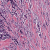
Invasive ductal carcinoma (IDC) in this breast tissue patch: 1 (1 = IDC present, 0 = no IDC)